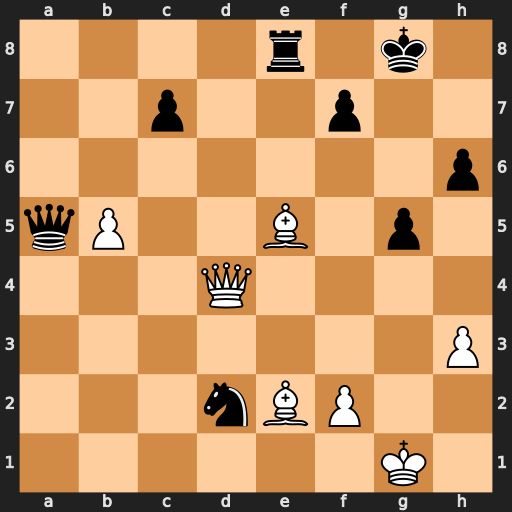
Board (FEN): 4r1k1/2p2p2/7p/qP2B1p1/3Q4/7P/3nBP2/6K1
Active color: w
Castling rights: -
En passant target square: -
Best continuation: Bh8 Nf3+ Bxf3